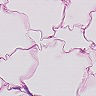
Metastatic tissue present: no